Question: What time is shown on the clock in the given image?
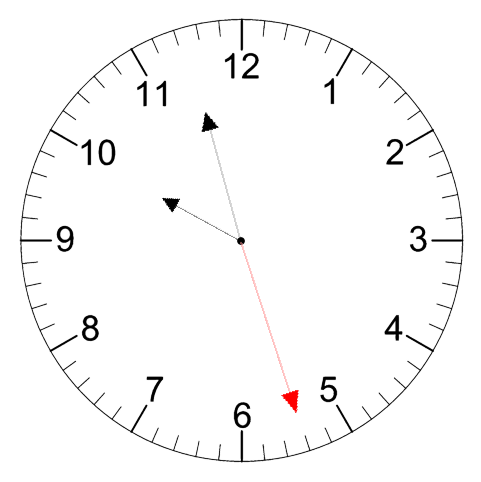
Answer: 09:57:27